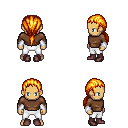
a pixel art fantasy rpg character, male body template, human, tanned skin, brown long-sleeve shirt, white pants, light blonde ponytail hairstyle, white cloth bracers, maroon shoes, four views (front, back, left, right), 2x2 character sprite sheet, small pixel art, hard edges, no anti-aliasing